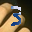
Label: 3